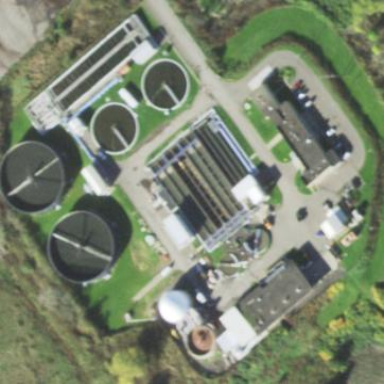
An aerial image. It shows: Wastewater plant.